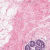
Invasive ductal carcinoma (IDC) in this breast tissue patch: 0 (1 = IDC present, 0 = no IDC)